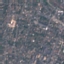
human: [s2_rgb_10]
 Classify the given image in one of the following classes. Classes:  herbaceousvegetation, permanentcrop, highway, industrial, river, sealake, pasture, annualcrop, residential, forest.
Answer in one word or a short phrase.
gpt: Residential